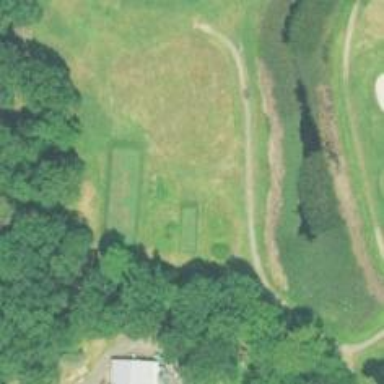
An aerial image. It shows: Golf tee.